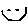
Label: smiley face